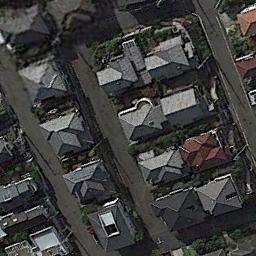
Label: residential